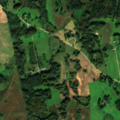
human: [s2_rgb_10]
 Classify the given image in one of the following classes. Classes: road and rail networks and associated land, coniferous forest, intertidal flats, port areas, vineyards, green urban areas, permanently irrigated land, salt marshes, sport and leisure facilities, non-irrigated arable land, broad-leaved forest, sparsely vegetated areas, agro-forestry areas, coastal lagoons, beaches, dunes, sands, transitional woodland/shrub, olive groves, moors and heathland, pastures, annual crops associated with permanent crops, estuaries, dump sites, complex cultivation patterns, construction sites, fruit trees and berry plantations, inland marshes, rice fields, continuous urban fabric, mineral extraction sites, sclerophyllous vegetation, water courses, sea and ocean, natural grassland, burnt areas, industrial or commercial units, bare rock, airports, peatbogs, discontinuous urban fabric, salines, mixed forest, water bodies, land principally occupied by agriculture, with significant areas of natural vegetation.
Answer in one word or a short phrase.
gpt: non-irrigated arable land, land principally occupied by agriculture, with significant areas of natural vegetation, broad-leaved forest, mixed forest